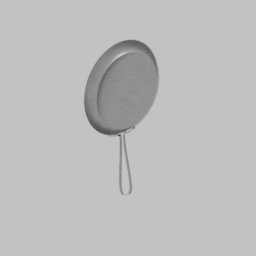
Label: tools